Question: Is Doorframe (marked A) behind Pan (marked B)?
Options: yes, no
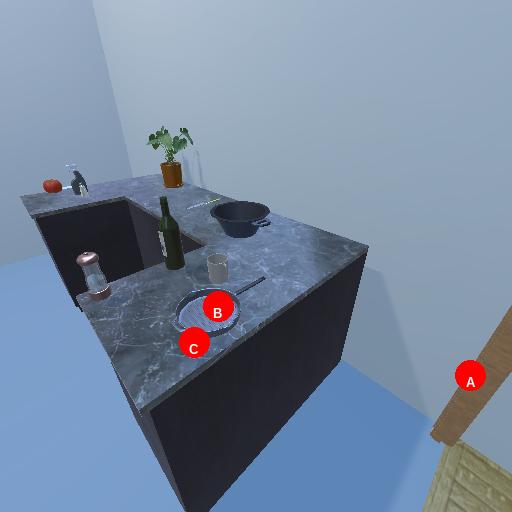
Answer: yes